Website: lowes
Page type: customer-info-address
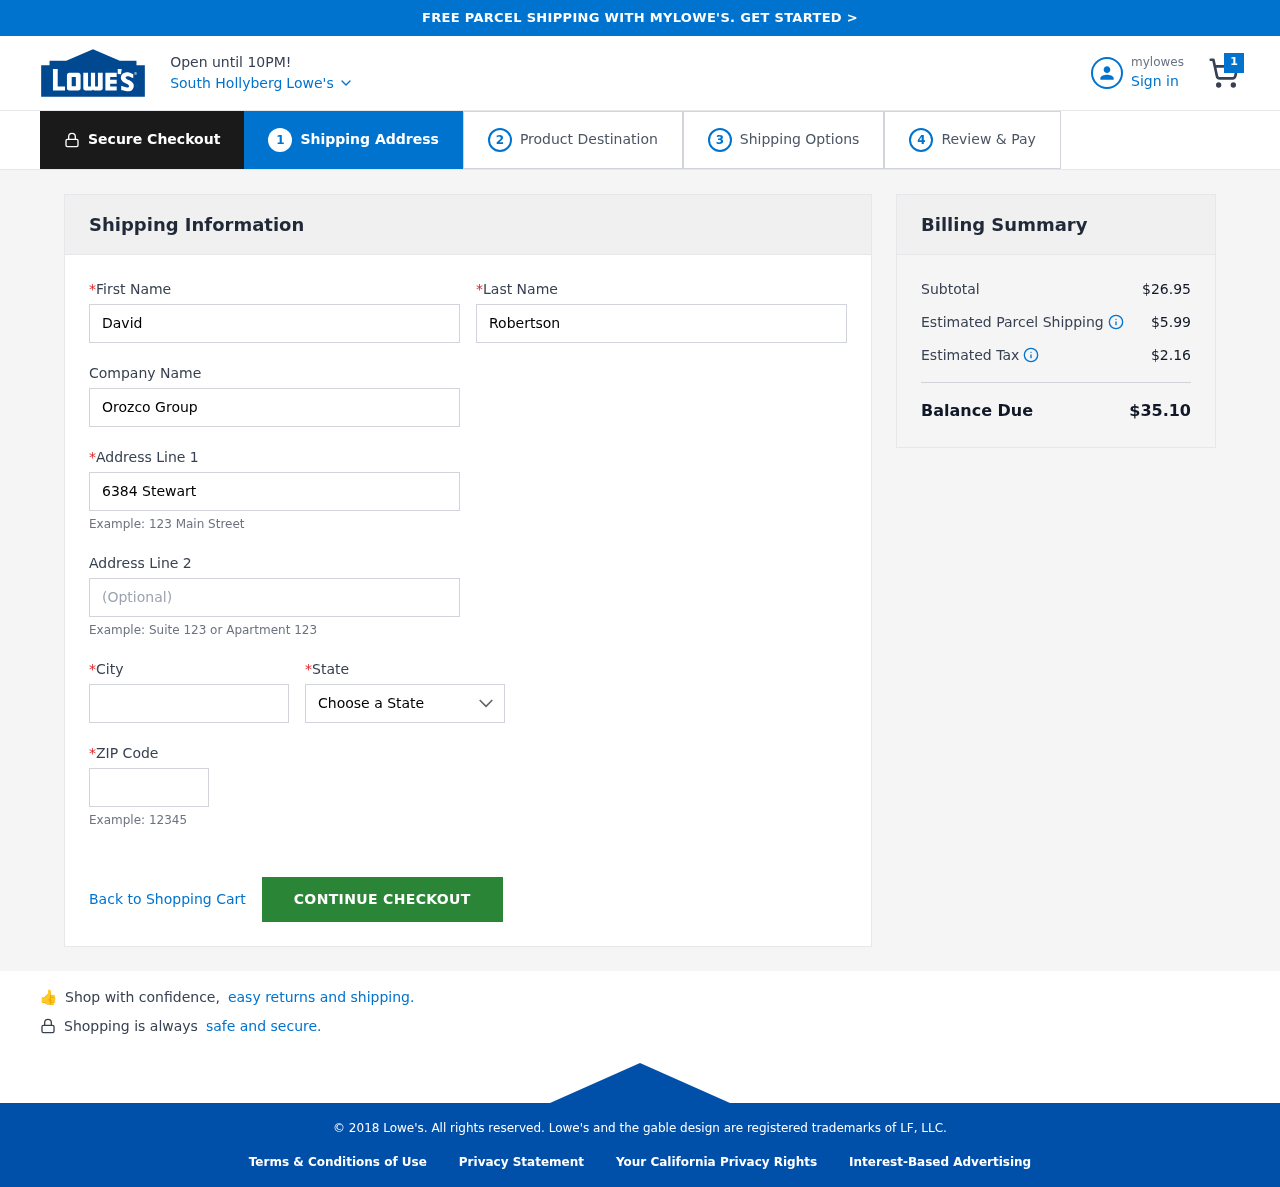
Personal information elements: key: PII_CITY
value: South Hollyberg
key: PII_COMPANY
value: Orozco Group
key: PII_FIRSTNAME
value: David
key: PII_LASTNAME
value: Robertson
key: PII_POSTCODE
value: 47213
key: PII_STATE
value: Alabama
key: PII_STREET
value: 6384 Stewart Centers
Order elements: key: ORDER_NUM_ITEMS
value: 1
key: ORDER_SUBTOTAL
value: $26.95
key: ORDER_SHIPPING_COST
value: $5.99
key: ORDER_TAX
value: $2.16
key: ORDER_TOTAL
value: $35.10